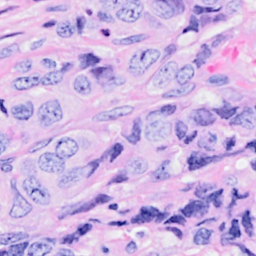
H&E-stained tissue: Breast